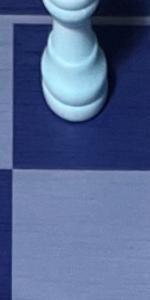
Label: Empty